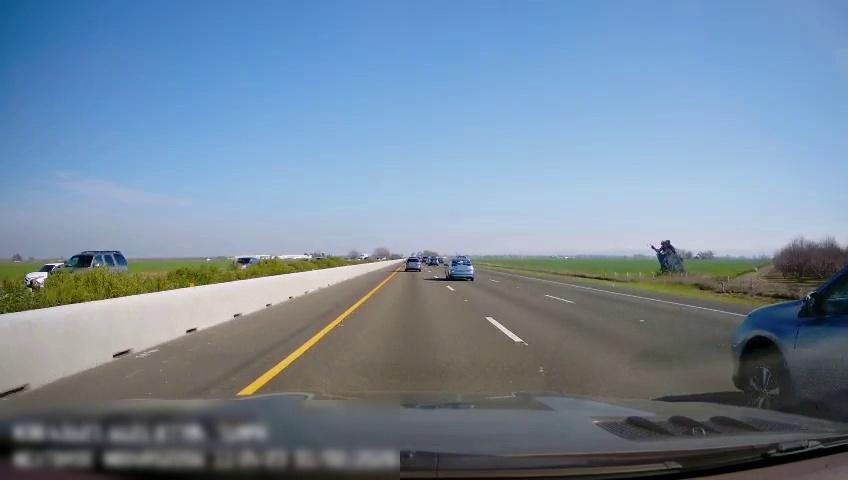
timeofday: Day
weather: Sunny
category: Drivable Space
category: Vehicles | Car
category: Vehicles | SUV
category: Vehicles | SUV
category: Vehicles | SUV
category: Vehicles | SUV
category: Vehicles | SUV
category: Vehicles | Car
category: Lanes | Current Lane
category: Lanes | Current Lane
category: Lanes | Alternate Lane
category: Lanes | Alternate Lane